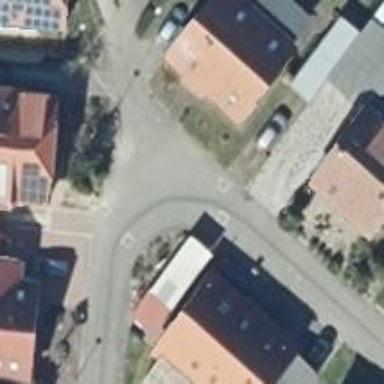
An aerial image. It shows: Living street.